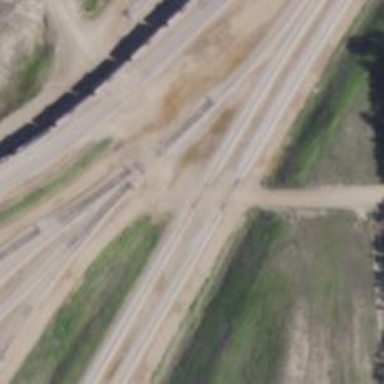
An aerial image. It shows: Railway spur service.